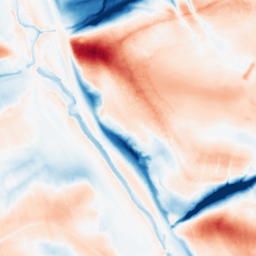
Category: classical
Decomposition family: gaussian_anisotropic
Decomposition parameters: sigma_x: 2
sigma_y: 20
Upsampling method: linear_exact
Upsampling parameters: scale: 4
Upsampling scale: 4